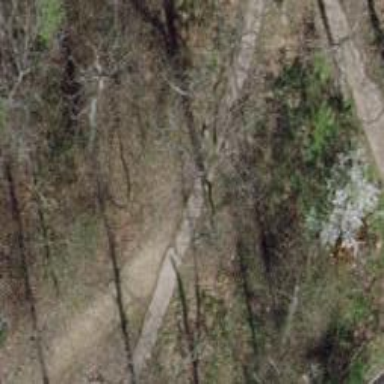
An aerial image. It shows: Paved footway.